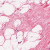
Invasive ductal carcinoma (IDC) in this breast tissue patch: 0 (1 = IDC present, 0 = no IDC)